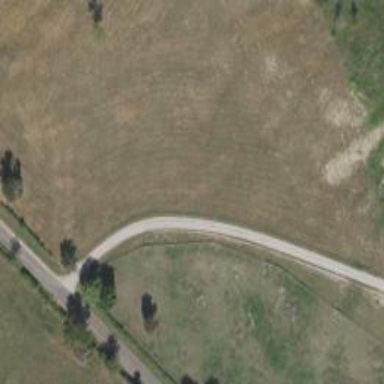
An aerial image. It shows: Driveway leading to service road.